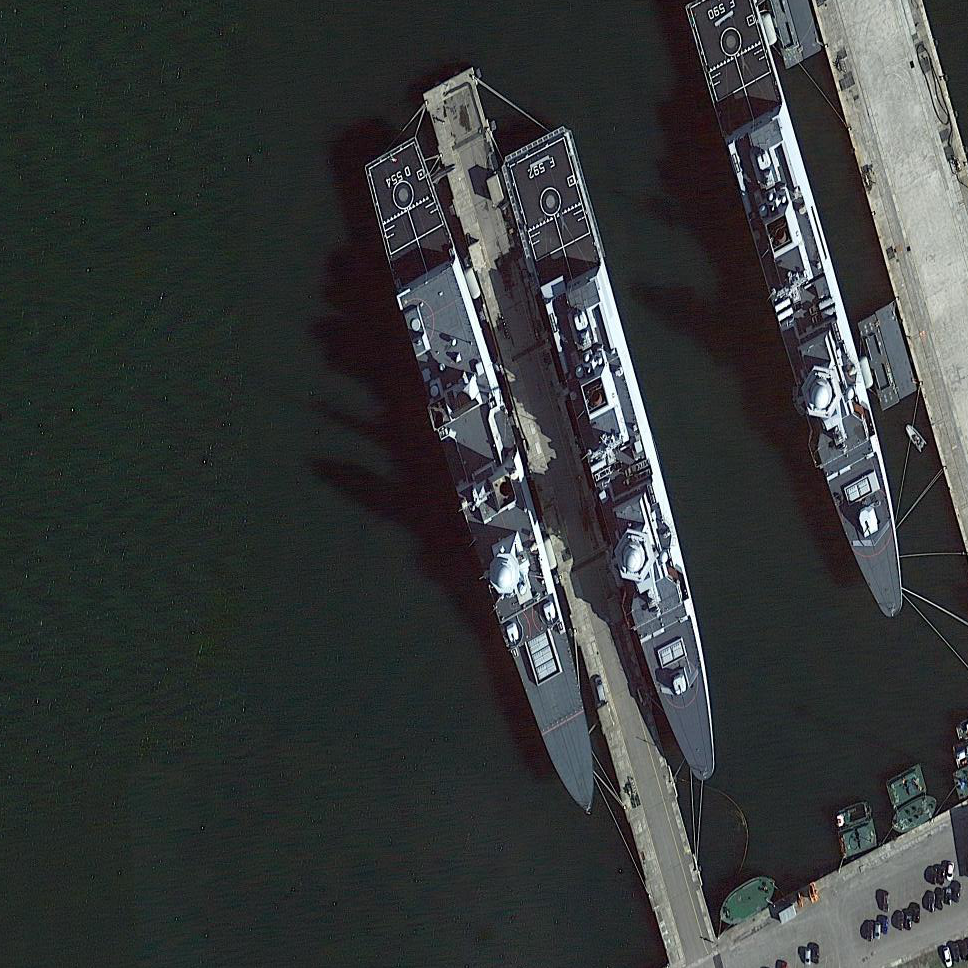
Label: destroyer